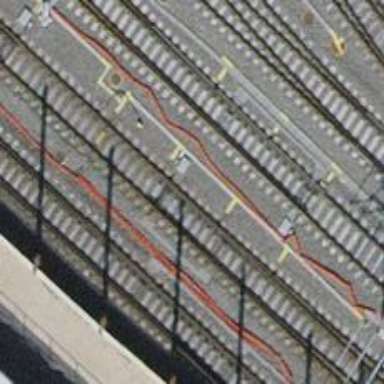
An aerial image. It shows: Single railway track with electrified contact line.